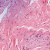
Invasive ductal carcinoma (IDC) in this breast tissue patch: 0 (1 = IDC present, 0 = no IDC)